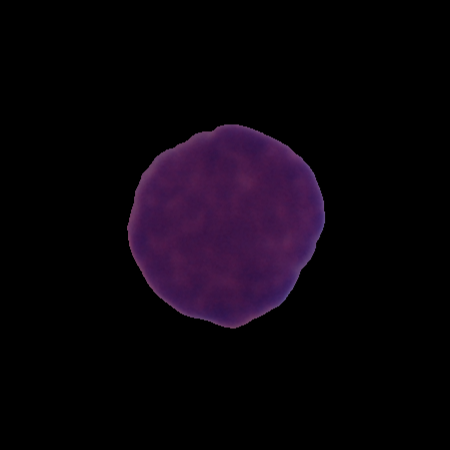
Label: cancer